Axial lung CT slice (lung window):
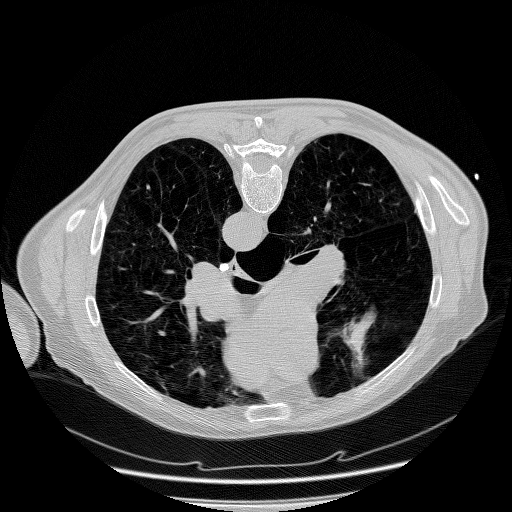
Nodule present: no